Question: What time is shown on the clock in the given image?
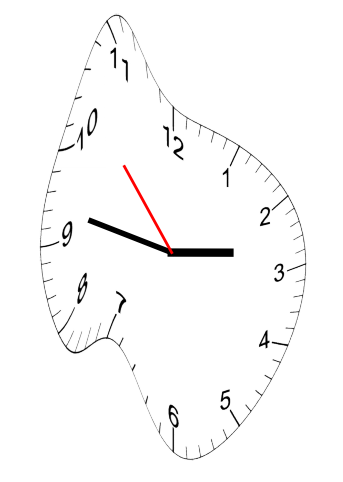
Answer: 02:46:53